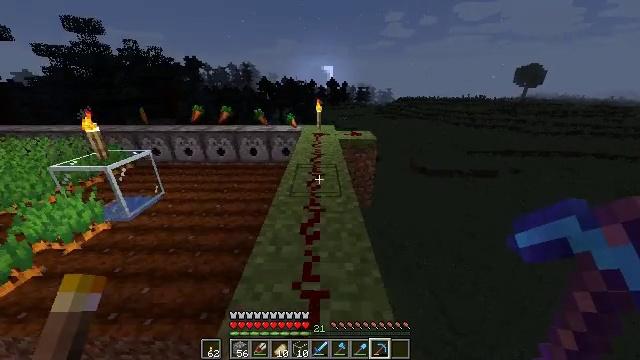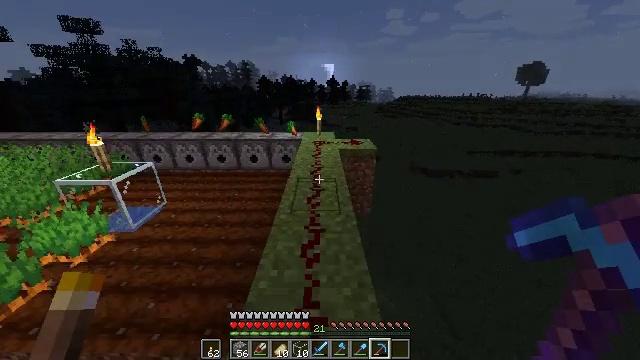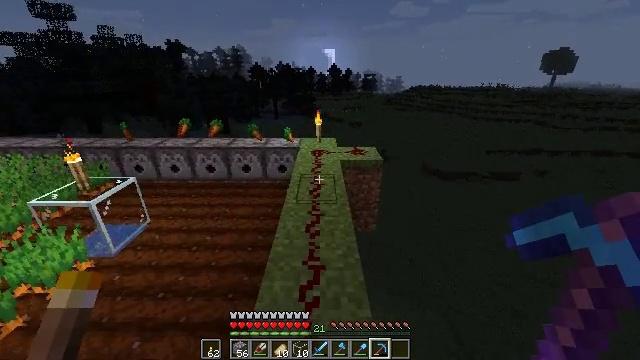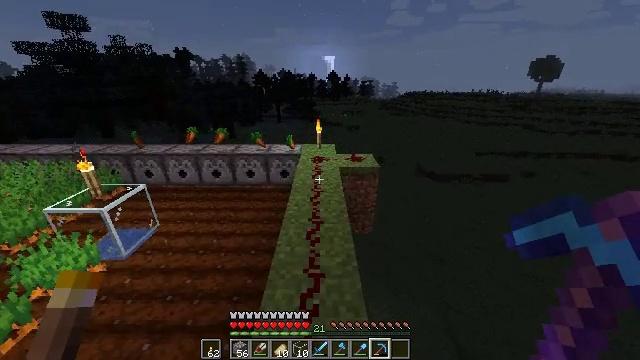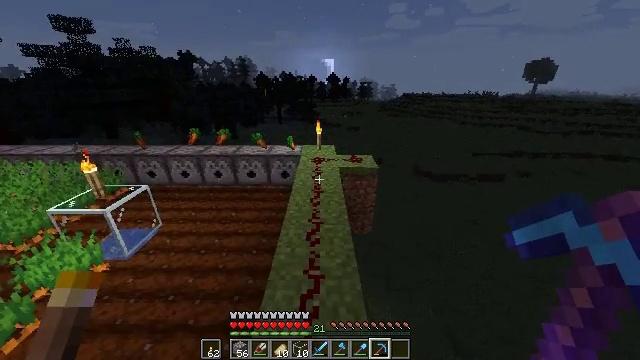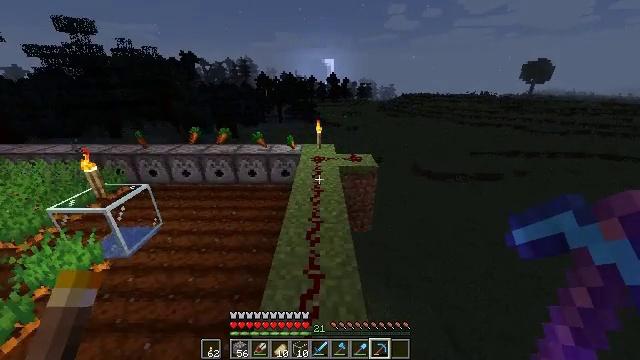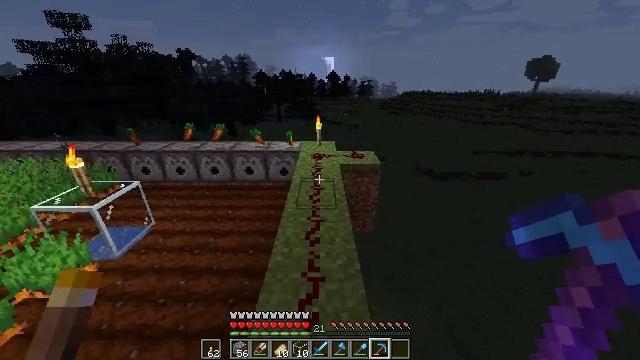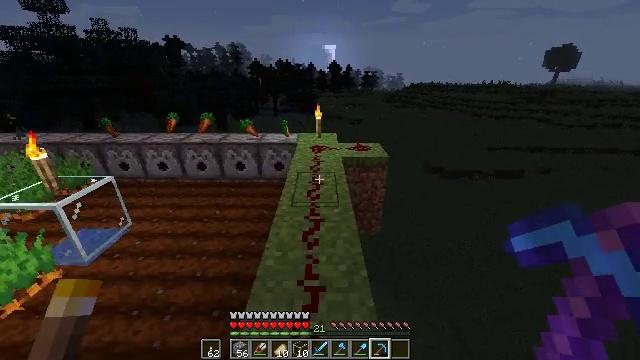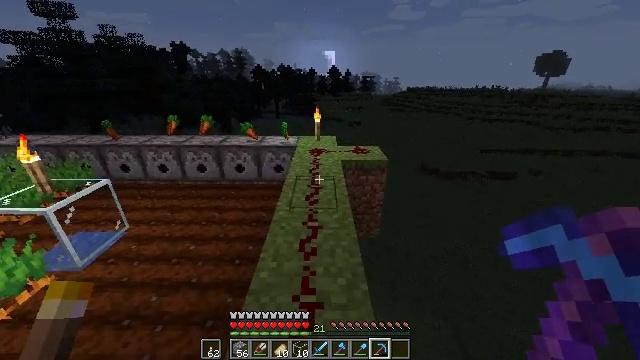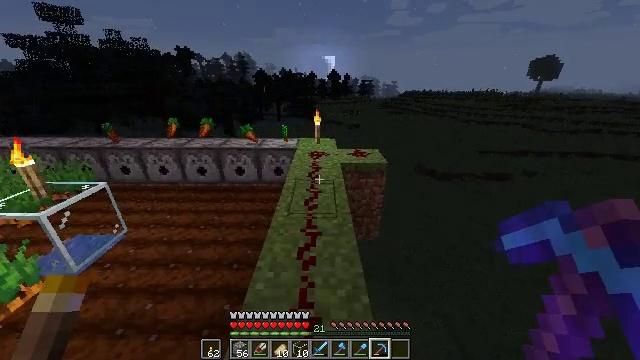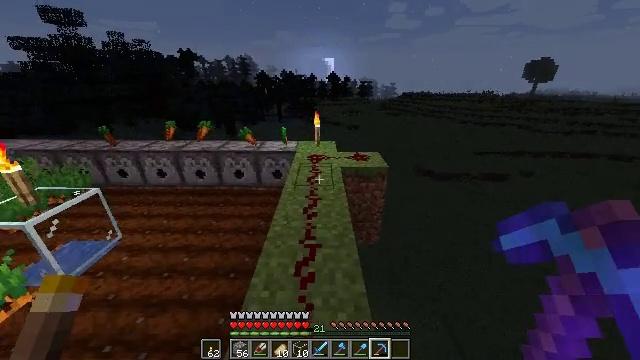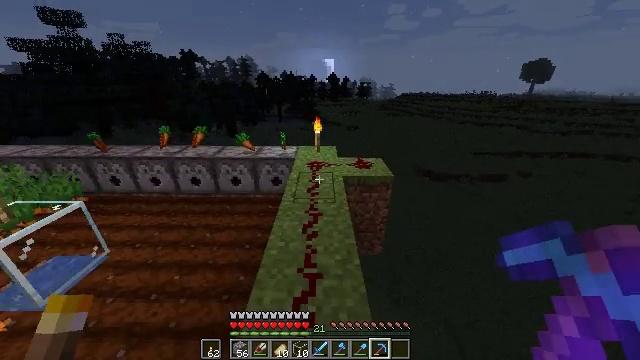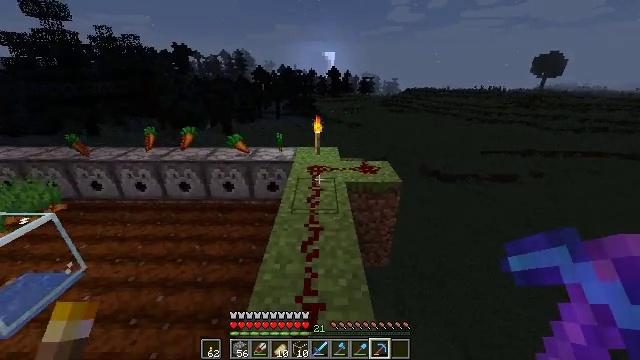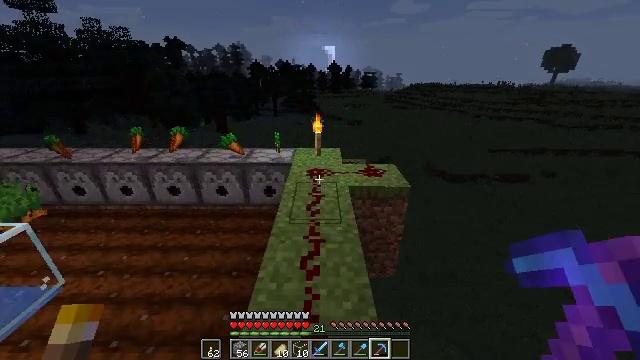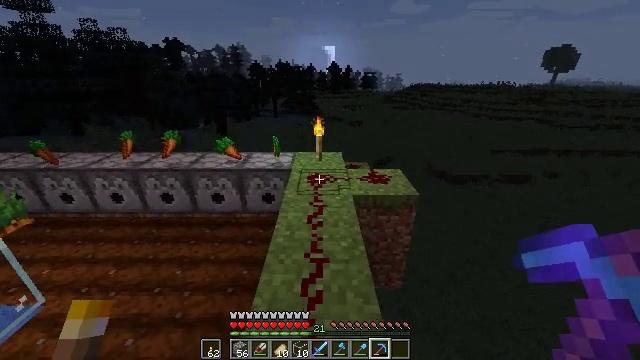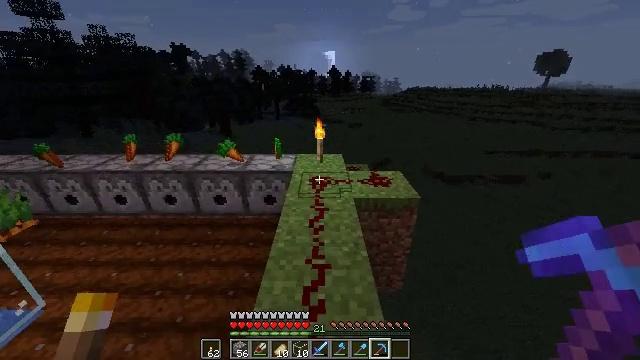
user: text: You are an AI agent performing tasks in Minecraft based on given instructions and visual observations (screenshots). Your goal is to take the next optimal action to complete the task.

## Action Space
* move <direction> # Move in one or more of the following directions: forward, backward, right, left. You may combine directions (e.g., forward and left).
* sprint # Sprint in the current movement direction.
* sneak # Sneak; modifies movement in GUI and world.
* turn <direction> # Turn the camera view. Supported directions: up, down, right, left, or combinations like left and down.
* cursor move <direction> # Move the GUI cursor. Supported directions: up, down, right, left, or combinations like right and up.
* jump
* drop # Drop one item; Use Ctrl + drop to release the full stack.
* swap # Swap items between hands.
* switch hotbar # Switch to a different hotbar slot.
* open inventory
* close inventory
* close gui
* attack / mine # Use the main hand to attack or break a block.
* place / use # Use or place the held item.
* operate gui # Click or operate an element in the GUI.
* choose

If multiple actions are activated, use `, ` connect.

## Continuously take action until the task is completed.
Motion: motion action
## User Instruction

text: Break the redstone wire to disrupt circuits.
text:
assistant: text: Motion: move forward, sprint, jump
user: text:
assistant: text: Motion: move forward, sprint, jump
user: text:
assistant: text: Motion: move forward, sprint, jump
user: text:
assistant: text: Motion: move forward, jump
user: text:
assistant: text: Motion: move forward, jump
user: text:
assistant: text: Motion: move forward
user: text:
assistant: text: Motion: move forward
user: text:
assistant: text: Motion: move forward
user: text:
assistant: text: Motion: move forward
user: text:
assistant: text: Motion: move forward
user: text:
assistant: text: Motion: move forward
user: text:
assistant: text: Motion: move forward
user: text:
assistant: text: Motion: move forward
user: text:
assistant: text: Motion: move forward
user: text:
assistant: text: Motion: move forward
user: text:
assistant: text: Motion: move forward
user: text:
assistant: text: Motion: move forward
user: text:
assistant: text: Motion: move forward, turn left
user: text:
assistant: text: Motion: move forward, turn left
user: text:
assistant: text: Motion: move forward, turn left and down
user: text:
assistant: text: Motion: move forward, turn left
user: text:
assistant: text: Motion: move forward, turn left and down
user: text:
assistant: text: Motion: move forward, turn left and down
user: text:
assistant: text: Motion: move forward and move right, turn left and down
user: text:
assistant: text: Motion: move forward and move right, turn left and down
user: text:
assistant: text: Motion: move forward and move right, turn left and down
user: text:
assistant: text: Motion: move forward and move right, turn left
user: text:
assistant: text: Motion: move forward and move right, turn left
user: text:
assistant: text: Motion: move forward, turn left
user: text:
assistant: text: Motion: move forward, turn left